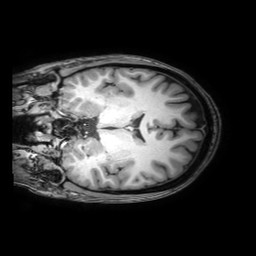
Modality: T1w
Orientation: coronal
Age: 23
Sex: female
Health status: healthy
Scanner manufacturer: philips
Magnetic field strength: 3 T
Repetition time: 0.0079 s
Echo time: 0.0035 s